Question: There are several separate background images, displayed top to bottom. Is it possible to make them overlap slightly and clip a transparent triangular area in the bottom-right corner revealing the image below?
Is this possible with CSS?
Here is the desired look:

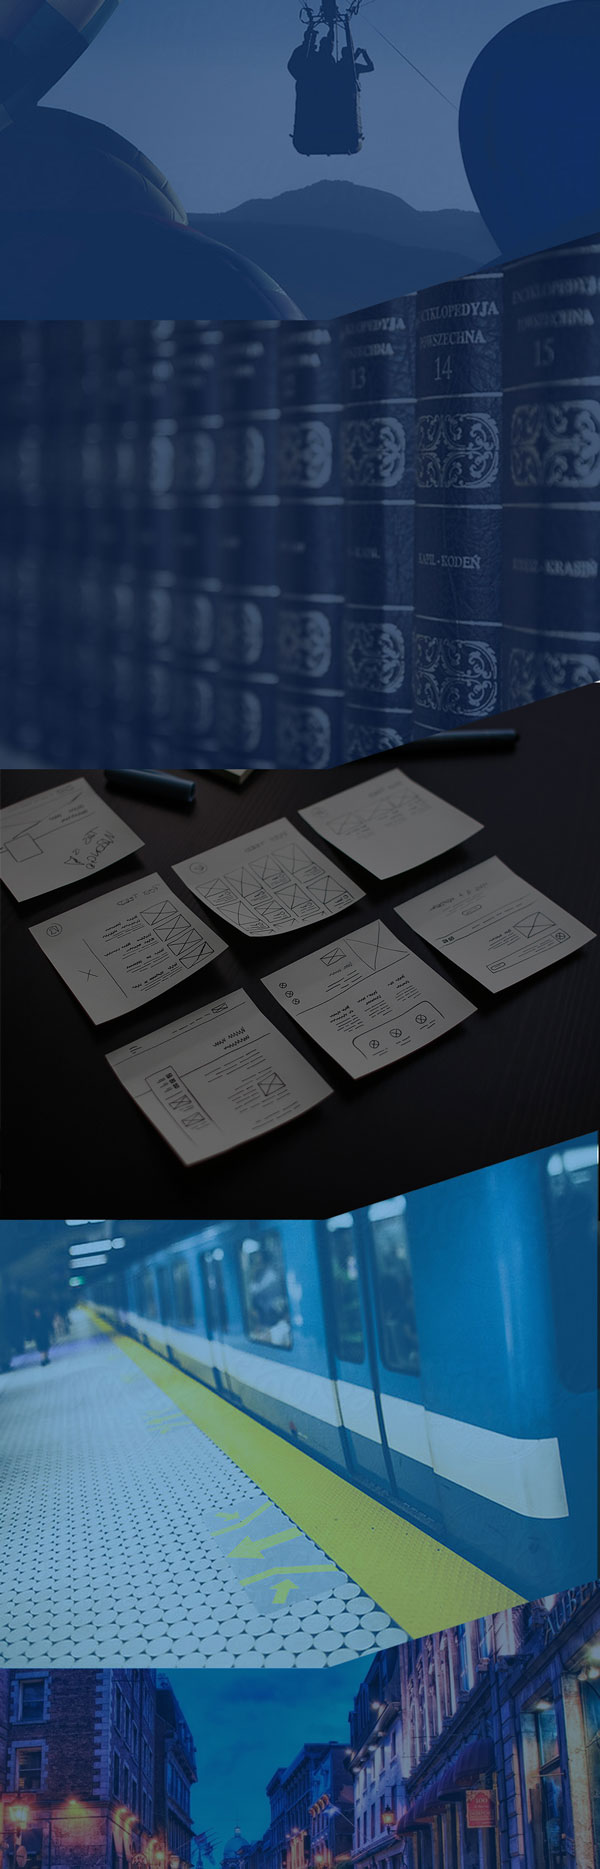
Answer: Yes, this is very possible with CSS.
Here is a technique using a rotated div and ':before' pseudo element. This looks like a long explanation, but the basic principal is pretty straight forward once you start poking around.
<URL> -- The 'transform' property in IE9 requires the '-ms-' prefix and Safari requires the '-webkit-' prefix. They should be placed the unprefixed property.
## The wrapper
The wrapper is used to clip the slanted corners of each div.
- - 'overflow: hidden'
## The div
The div is used to create the slant by clipping its childrens bottom right corner.
- 'transform: rotate()'- 'overflow: hidden'- 'width: 200%'- - 'z-index'
## The :before pseudo element
The ':before' provides the actual background image without any extra markup.
- - - 'transform-origin'
The straight edge is provided by the bottom edge of the image and the corner is cut off by the parent. The image must be quite large to overlap the width of its parent.
## Full Example
<URL>
'''
.wrap {
margin: 0 auto;
max-width: 1000px;
min-width: 660px;
overflow: hidden;
background: #EEE;
}
.wrap > div {
transform: rotate(-15deg);
height: 700px;
width: 200%;
overflow: hidden;
transform-origin: 0 90%;
position: relative;
z-index: 10;
}
.wrap > div:before {
content: '';
display: block;
width: 100%;
height: 100%;
background: url(http://lorempixel.com/output/food-q-c-<PHONE>-2.jpg) no-repeat;
transform: rotate(15deg);
position: absolute;
transform-origin: 30% 0;
}
.wrap > div:nth-child(n+2) {
margin-top: -140px;
}
.wrap > div:nth-child(2):before {
background-image: url(http://lorempixel.com/output/people-q-c-<PHONE>.jpg);
}
.wrap > div:nth-child(3):before {
background-image: url(http://lorempixel.com/output/technics-q-c-<PHONE>-3.jpg);
}
.wrap > div:nth-child(2) {
z-index: 9;
}
.wrap > div:nth-child(3) {
z-index: 8;
}
'''
'''
<div class="wrap">
<div></div>
<div></div>
<div></div>
</div>
'''